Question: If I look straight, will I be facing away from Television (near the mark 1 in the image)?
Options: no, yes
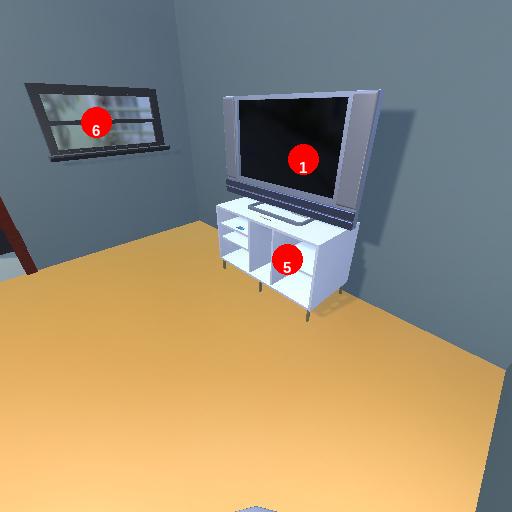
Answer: no